Interaction volume radius: 5 \u00c5
Interaction volume height: 25 \u00c5
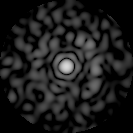
Disorder parameter: 0.8502